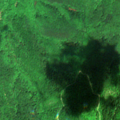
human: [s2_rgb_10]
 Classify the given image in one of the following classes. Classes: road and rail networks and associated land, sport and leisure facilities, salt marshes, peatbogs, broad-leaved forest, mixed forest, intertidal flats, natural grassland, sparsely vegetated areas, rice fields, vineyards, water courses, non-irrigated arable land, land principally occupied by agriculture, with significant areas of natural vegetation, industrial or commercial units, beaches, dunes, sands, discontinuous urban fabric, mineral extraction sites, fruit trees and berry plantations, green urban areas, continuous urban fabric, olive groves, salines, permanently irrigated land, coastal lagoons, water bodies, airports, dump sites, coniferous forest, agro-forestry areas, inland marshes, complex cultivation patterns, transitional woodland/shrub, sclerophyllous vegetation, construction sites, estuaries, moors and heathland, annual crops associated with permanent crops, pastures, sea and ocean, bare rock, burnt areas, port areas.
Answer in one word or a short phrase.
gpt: broad-leaved forest, mixed forest